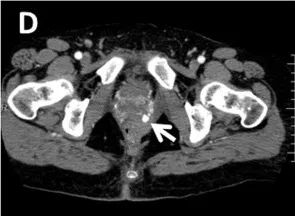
Transvaginal ultrasonography and pelvic contrast-enhanced computed tomography on the day of delivery. Hematoma (white arrow) on computed tomography. Pseudoaneurysm (white arrows) on the next caudal slice of the hematoma.
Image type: radiology (ct)